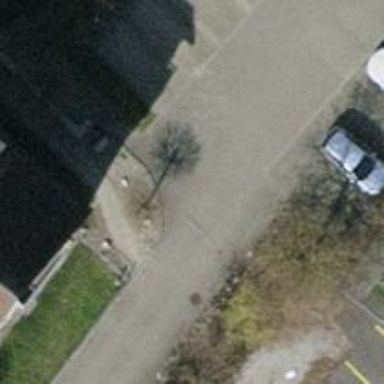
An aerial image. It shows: Driveway made of paving stones.